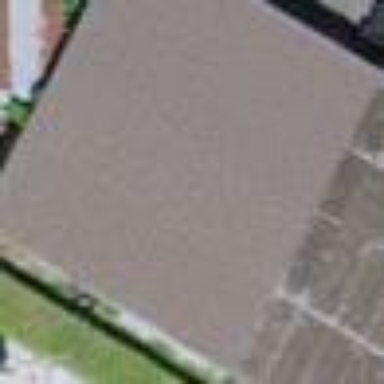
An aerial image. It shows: Barn.